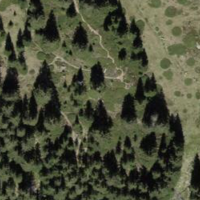
EUNIS habitat code: 26
Species observed at this site:
Vaccinium myrtillus